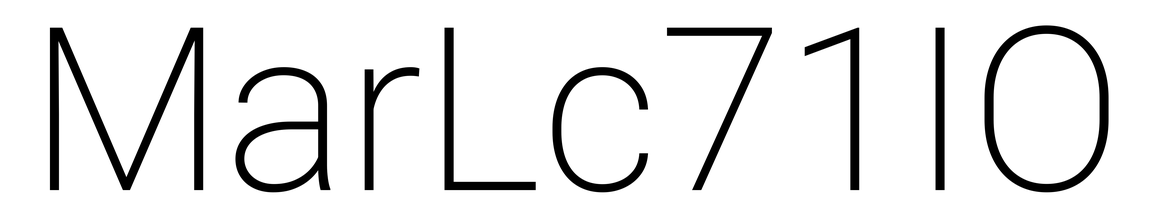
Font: Roboto_ExtraLight